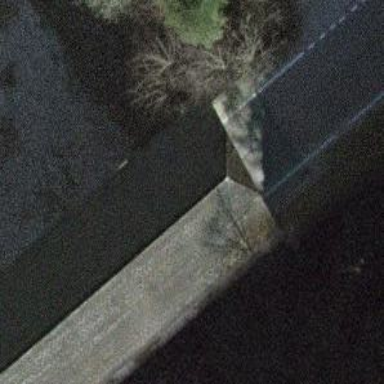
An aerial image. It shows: Covered bridge over secondary road.